Question: I'm using <URL>.
As pointed out in the comments, large images load instantaneously in <URL>, so the issue is not with 'FileReader' but rather with my particular implementation in Backbone.
I've included the relevant Backbone model and view below. Here's an outline of the logic:
1. The model creates a new FileReader into which the file path is passed.
2. Once the file is loaded, an Image is created and the src of the Image is set to the data URL provided by the FileReader.
3. Once the image has loaded, the model is updated with the width and height of the image (used elsewhere in the application) and the initialized attribute of the model is set to true (thus firing a change event on the model).
4. When the view detects the change event on the model, the render function is called, which replaces the background image of a div with the data URL.
'''
var PhotoModel = Backbone.Model.extend({
initialize: function() {
this.set({"available": true});
this.initialized = false;
if (this.get("file")) {
this.uploadPhoto();
}
},
uploadPhoto: function() {
var file = this.get("file");
var reader = new FileReader();
var model = this;
reader.onload = function(event) {
var image = new Image();
image.onload = function() {
model.set({width: this.width, height: this.height});
model.set("initialized", true);
};
image.src = event.target.result;
model.set("dataURL", event.target.result);
}
reader.readAsDataURL(file);
},
});
'''
'''
var PhotoFormView = Backbone.View.extend({
className: "photo-form",
initialize: function() {
this.listenTo(this.model, "change", this.render);
this.render();
},
render: function() {
$(this.el).find(".photo").css({"background-image": "url(" + this.model.get("dataURL") + ")"});
},
});
'''
Below is a screenshot of the Chrome timeline. The largest delay seems to happen between the data URL request and the load event (this accounts for approximately 0.5 seconds). I'm not sure what "Recalculate style" is all about. I'm also not sure why there are so many paint events (it appears to be rendering in the scrollbar area).

I had assumed that the browser would be able to natively resize images more efficiently than any JavaScript solution, but . By resizing the images they are displayed, I was able to reduce the delay to about . I used an open source plugin called <URL>. Here's my modified Backbone model:
'''
var PhotoModel = Backbone.Model.extend({
initialize: function() {
this.set({available: true});
this.set({initialized: false});
if (this.get("file")) {
this.uploadPhoto();
}
},
uploadPhoto: function() {
var model = this;
loadImage(this.get("file"), function (img) {
model.set({img: img});
model.set({initialized: true});
}, {maxHeight: 344});
},
});
'''
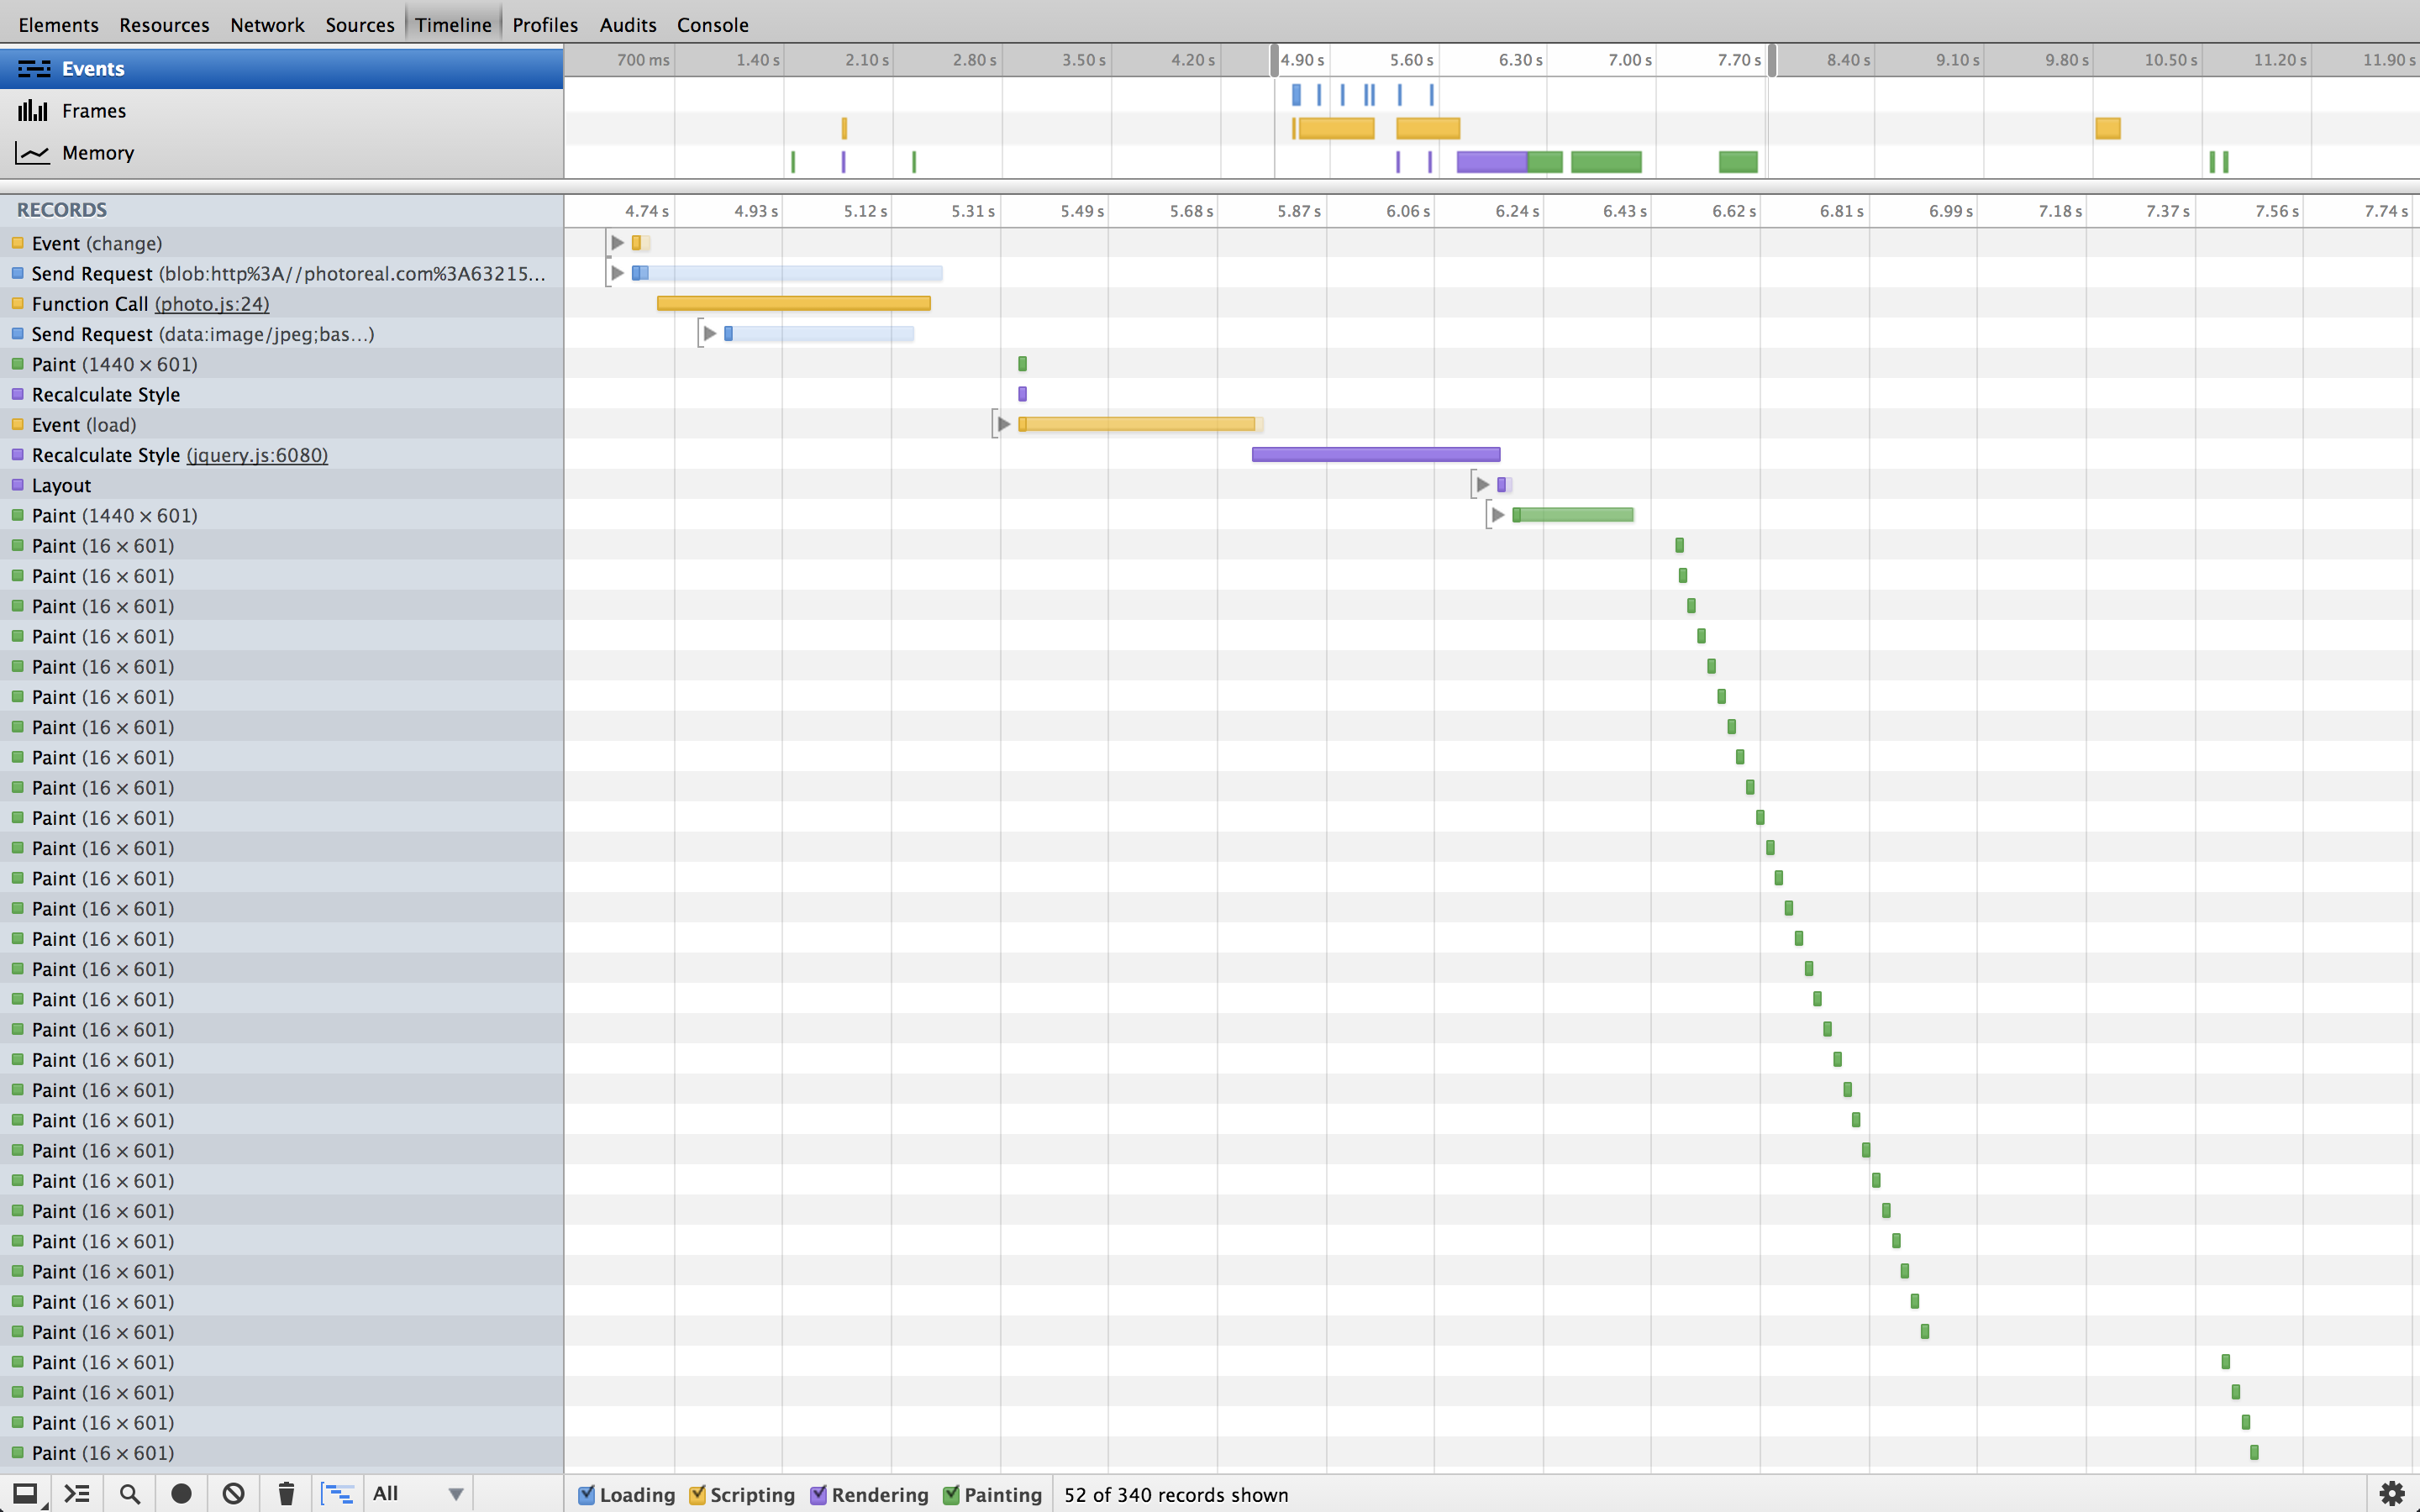
Answer: I was encountering the same problem when loading large images using FileReader. If you're not planning on displaying them at full size, it seems the workaround involves scaling the image before displaying it using a 'canvas' element.
After mixed success with my own implementation, I opted to use <URL> problems.
Try the <URL> and see if your images load nicely.